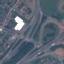
Land use / land cover class: Highway